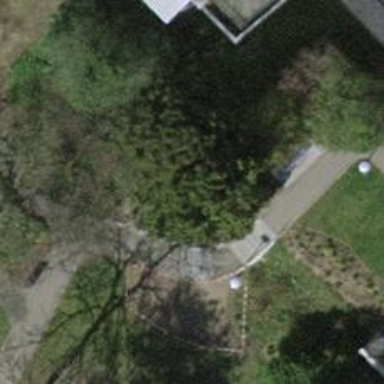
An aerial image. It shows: Bench for seating.